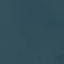
Label: SeaLake